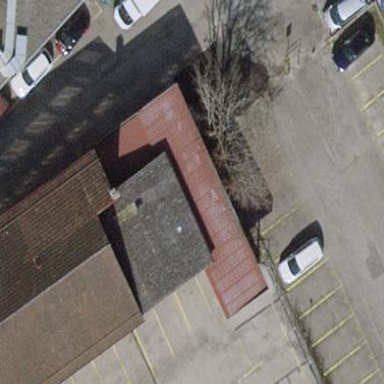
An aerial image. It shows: Warehouse.